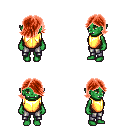
a pixel art fantasy rpg character, female body template, orc, green skin, gold chest armor, metal pants, red swoop hairstyle, four views (front, back, left, right), 2x2 character sprite sheet, small pixel art, hard edges, no anti-aliasing